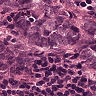
Metastatic tissue present: yes